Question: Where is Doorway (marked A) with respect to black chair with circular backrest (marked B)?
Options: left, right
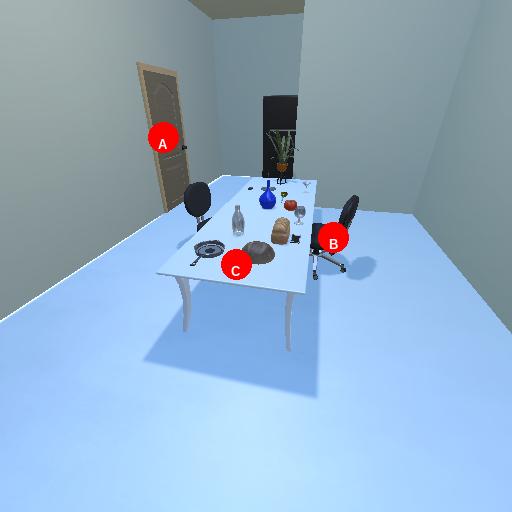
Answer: left